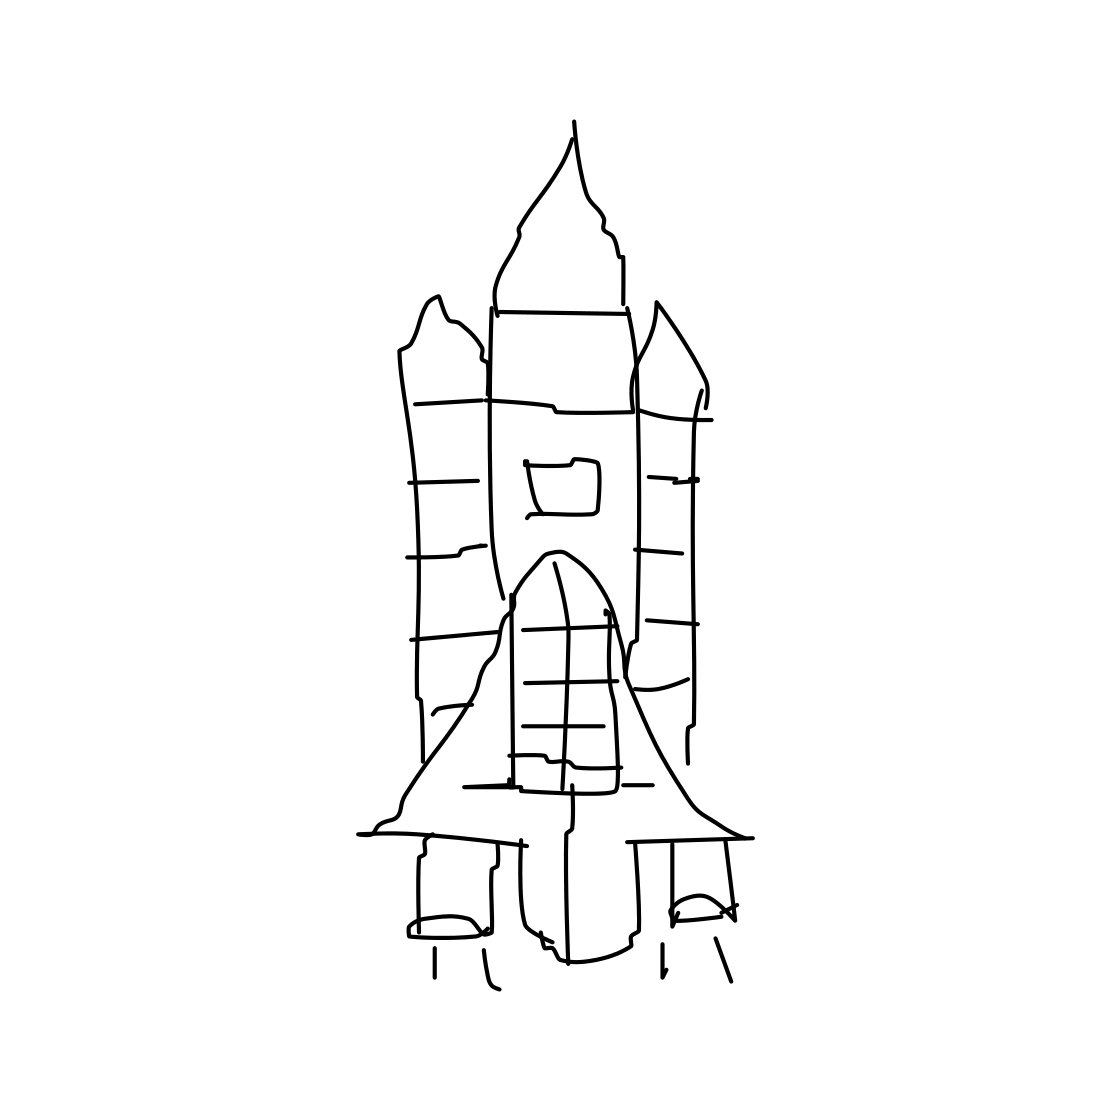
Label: space shuttle